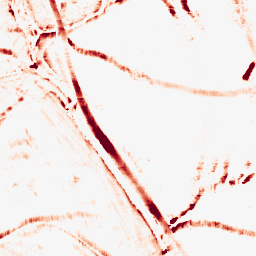
Category: morphological
Decomposition family: morphological_square
Decomposition parameters: operation: opening
size: 10
Upsampling method: cubic_mitchell
Upsampling parameters: scale: 8
Upsampling scale: 8